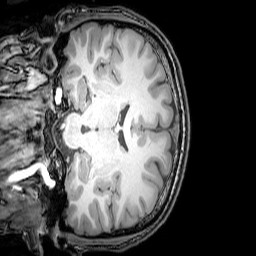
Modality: T1w
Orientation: coronal
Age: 22
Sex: male
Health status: healthy
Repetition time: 0.081 s
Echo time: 0.037 s